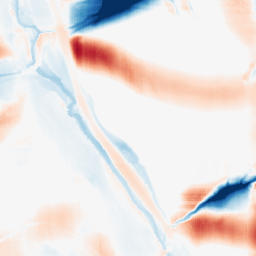
Category: morphological
Decomposition family: morphological_square
Decomposition parameters: operation: average
size: 50
Upsampling method: quintic
Upsampling parameters: scale: 4
Upsampling scale: 4